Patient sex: F
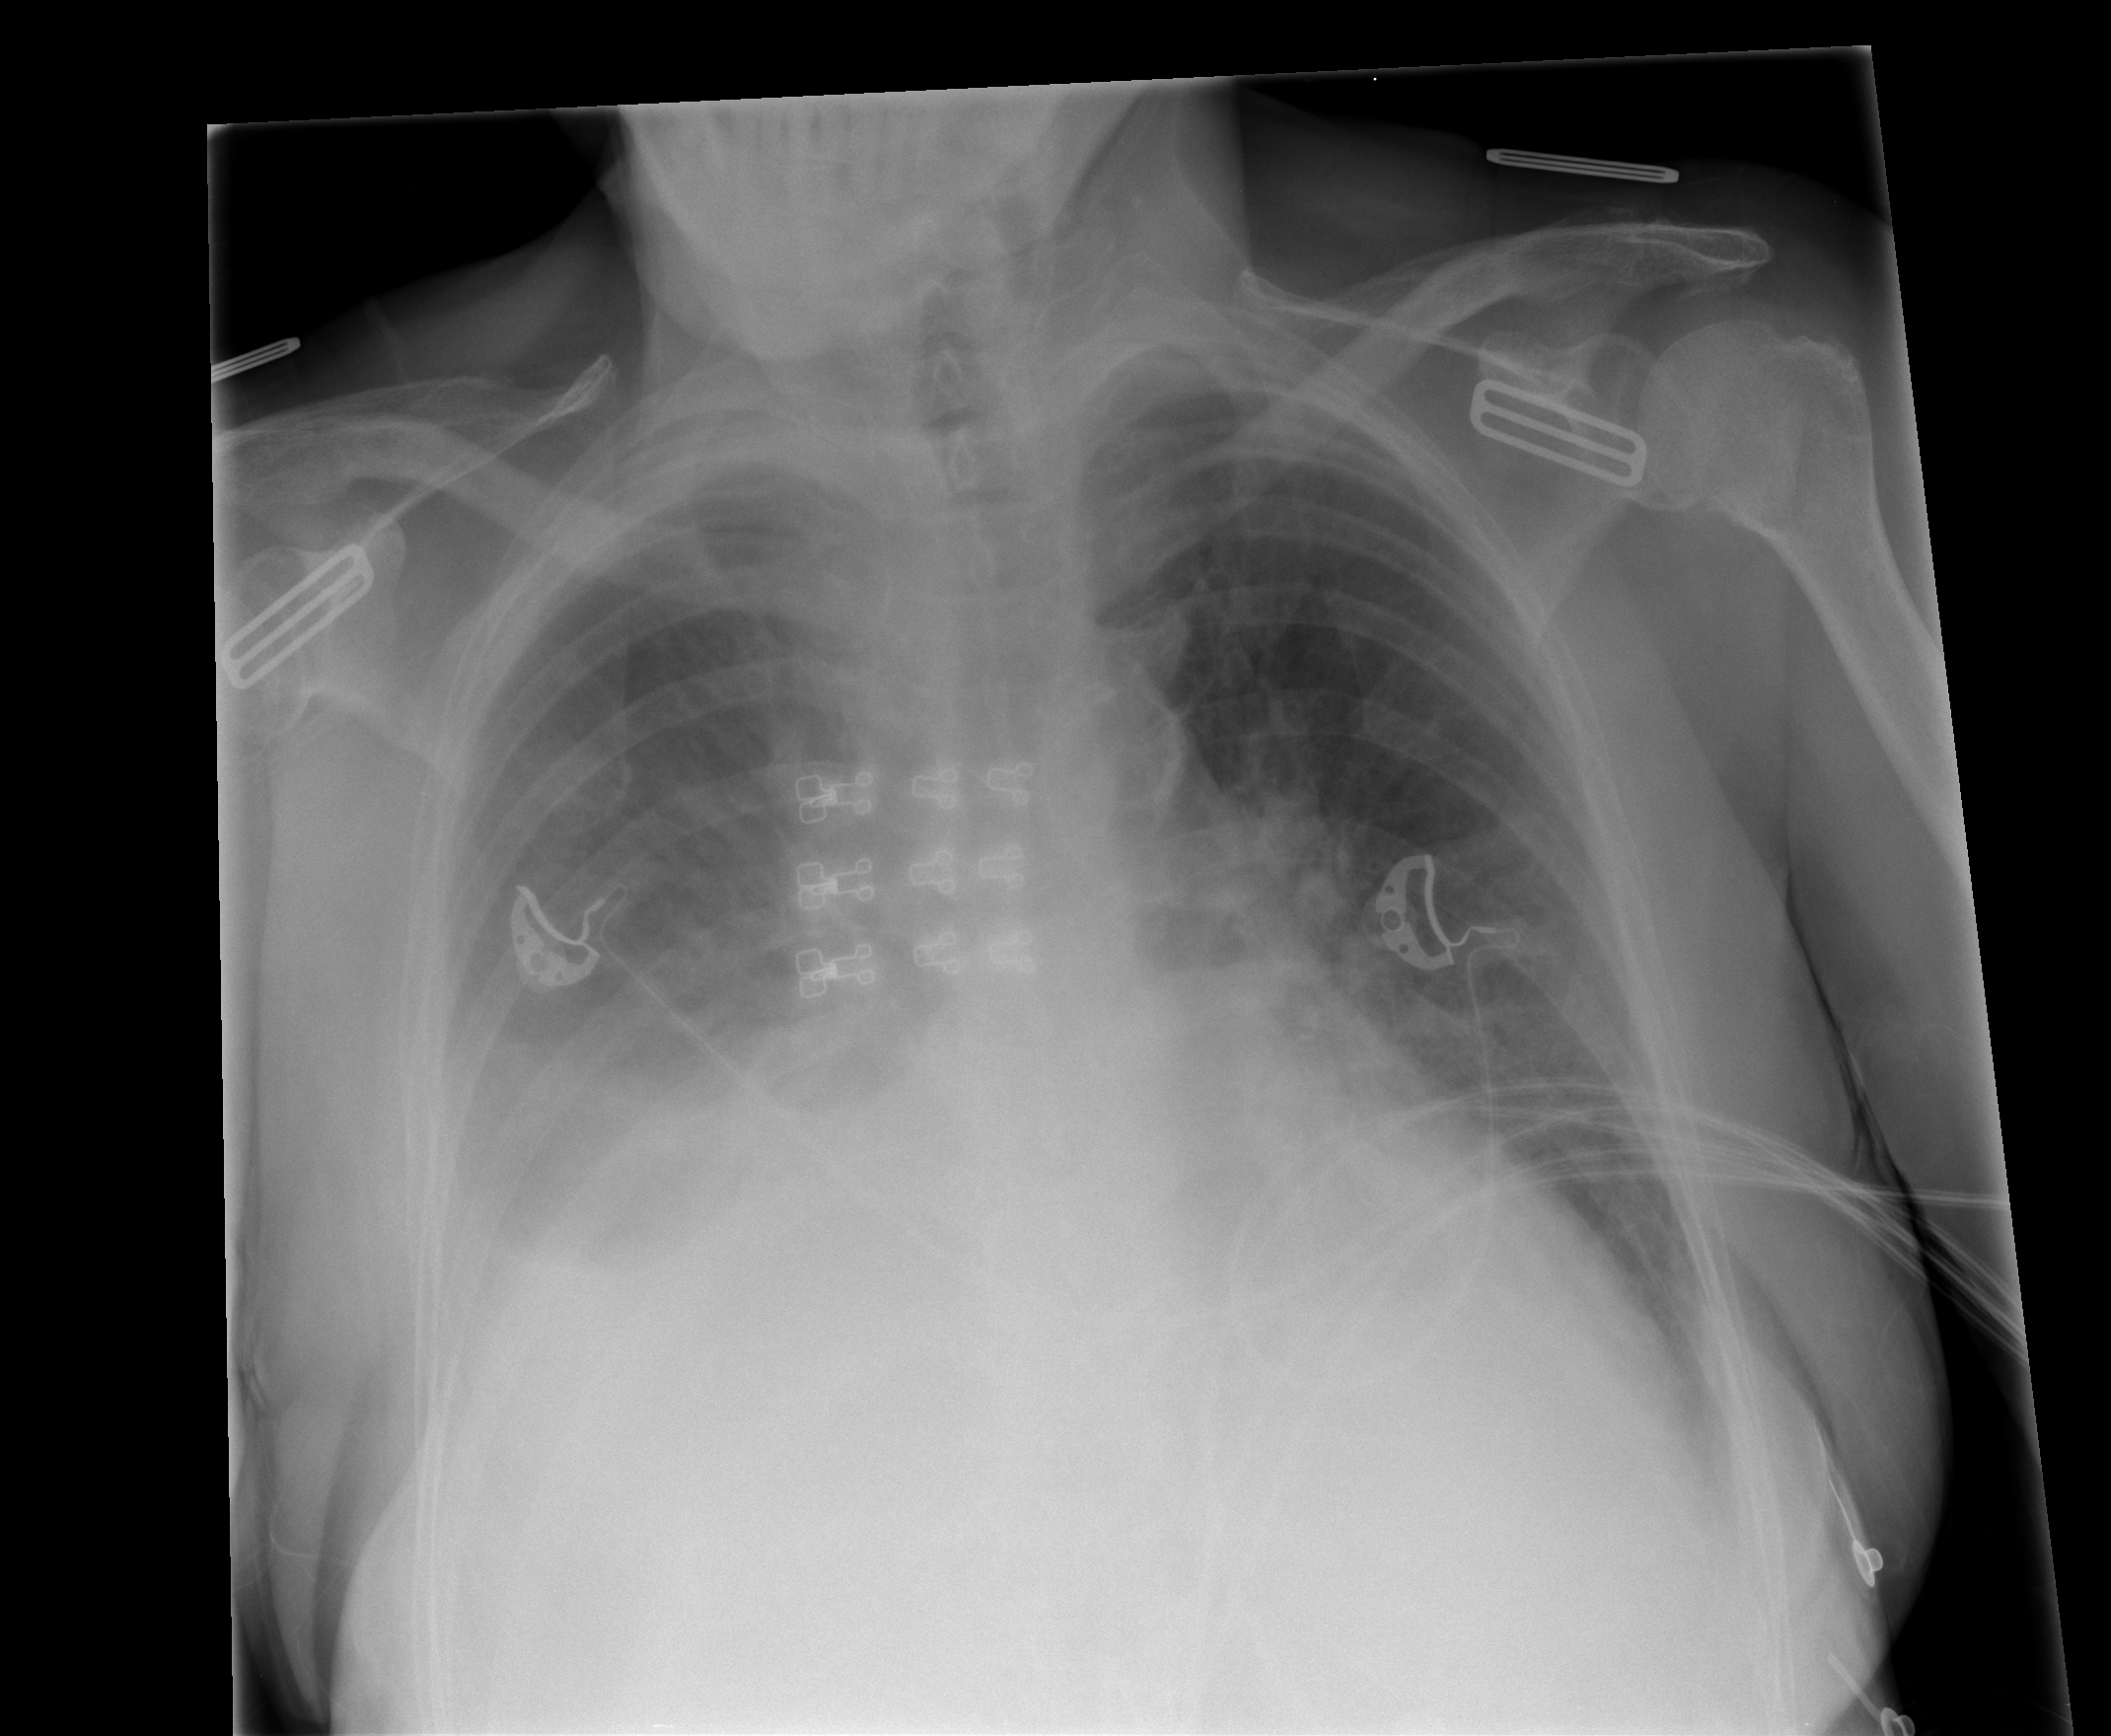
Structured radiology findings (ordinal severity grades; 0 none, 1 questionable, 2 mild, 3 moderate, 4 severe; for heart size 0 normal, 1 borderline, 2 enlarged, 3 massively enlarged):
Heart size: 2
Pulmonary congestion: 0
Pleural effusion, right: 3
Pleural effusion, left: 0
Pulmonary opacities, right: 0
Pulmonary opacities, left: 0
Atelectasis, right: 3
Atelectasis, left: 0